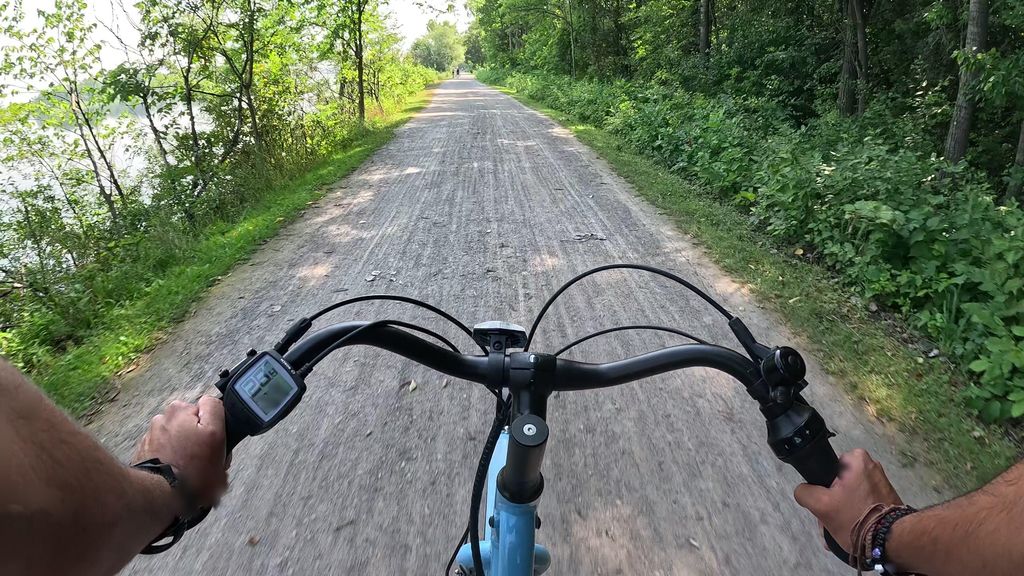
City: ottawa-gatineau